Question: I've got a problem with v2 of ziggeo.
I'm using ziggeo from that url:
'''
//assets-cdn.ziggeo.com/v2-stable/ziggeo.js
'''
I initialise it with the following code:
'''
new ZiggeoApi.V2.Application({
token: {TOKEN},
language: {LANGUAGE},
webrtc_streaming: true
});
'''
And if I output 'ZiggeoApi' the following appears:

So the main problem is now that 'Events' doesnt exist in the object. And if I use the following code which I got from your site (Here: <URL> with that at the beginning:
'''
ZiggeoApi.Events.on("system_ready", function() {
'''
... it doesn't work and produces an error. Because of the missing 'Events' Attribute I'm also not able to use any other functionality which is connected with events.
When I change the version to in the url it's working.
Is this a bug or what am I doing wrong?
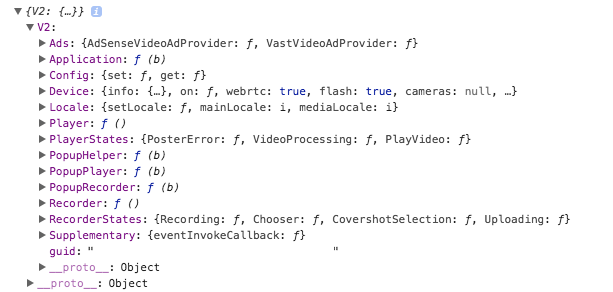
Answer: I've found a solution. You have to do it this way:
Initialise the app:
'''
let app = new ZiggeoApi.V2.Application({
token: {TOKEN},
language: {LANGUAGE},
webrtc_streaming: true
});
'''
Then call the 'on ready' function directly on the initialised object:
'''
app.on('ready', function() {
// do what you want!
});
'''
That's the way how you have to do it with Ziggeo V2.